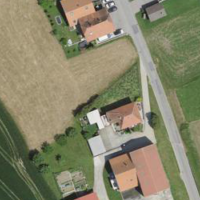
EUNIS habitat code: 55
Species observed at this site:
Fagopyrum esculentum